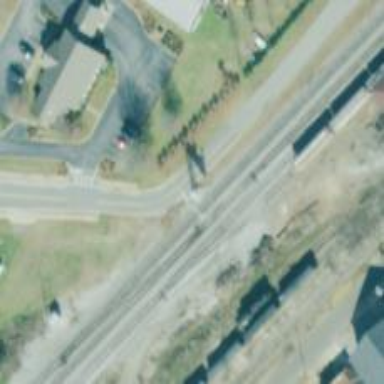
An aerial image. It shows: Railway siding with rails.